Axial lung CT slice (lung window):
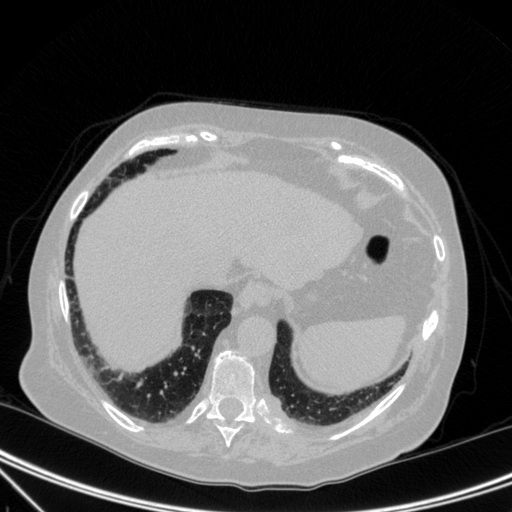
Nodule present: no